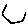
Label: hexagon